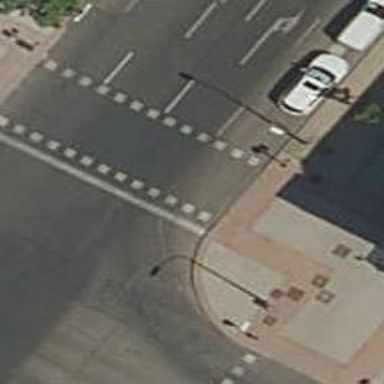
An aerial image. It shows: Road crossing with traffic signals.